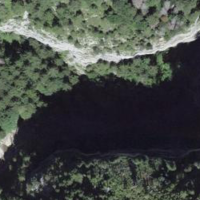
EUNIS habitat code: 43
Species observed at this site:
Neottia nidus-avis
Aquila chrysaetos
Phylloscopus collybita
Erithacus rubecula